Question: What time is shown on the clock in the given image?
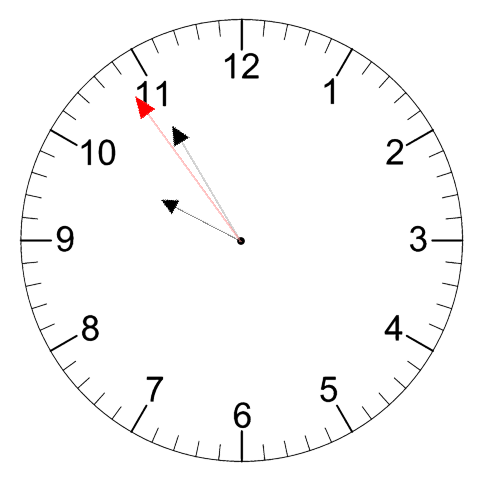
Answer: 09:54:54